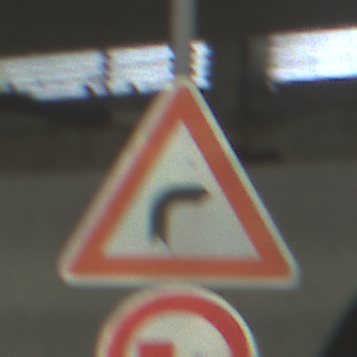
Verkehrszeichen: KurveRechts
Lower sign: UeberholverbotKraftfahrzeuge
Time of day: NotSpecified
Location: Indoor (Special)
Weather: NotSpecified
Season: NotSpecified
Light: Artificial